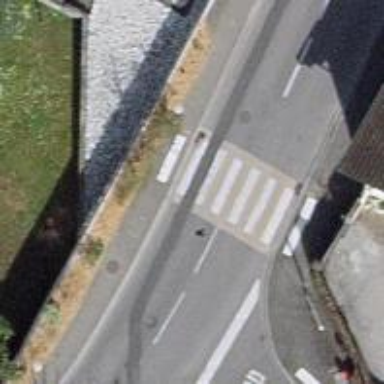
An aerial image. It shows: Uncontrolled zebra crossing on the road.